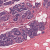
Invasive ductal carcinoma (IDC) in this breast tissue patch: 0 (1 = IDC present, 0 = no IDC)